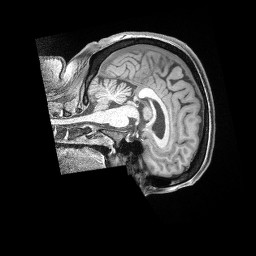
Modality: T1w
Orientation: sagittal
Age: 37
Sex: female
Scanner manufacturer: siemens
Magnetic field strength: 3 T
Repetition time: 2 s
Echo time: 0.00211 s